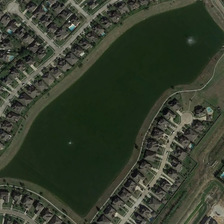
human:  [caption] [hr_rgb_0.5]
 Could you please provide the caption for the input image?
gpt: the inregular pond is surrounded by a ring of tiny villas with gray roof .

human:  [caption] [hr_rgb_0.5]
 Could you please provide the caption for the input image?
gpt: houses with lawns lying orderly around the curved ploygon .

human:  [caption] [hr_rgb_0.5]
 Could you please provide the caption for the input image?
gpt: houses with lawns lying orderly around the curved ploygon .

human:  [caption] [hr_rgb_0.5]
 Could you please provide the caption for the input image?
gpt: on the bank of this pond rows of smart houses is located .

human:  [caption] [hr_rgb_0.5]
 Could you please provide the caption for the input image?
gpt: an almost rectangular green pond is surrounded by many residential buildings .